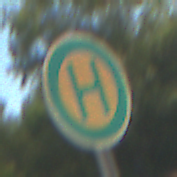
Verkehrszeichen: Haltestelle
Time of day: Midday
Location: Outdoor (Nature)
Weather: Clear
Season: Summer
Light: Natural